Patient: sex F, age 68
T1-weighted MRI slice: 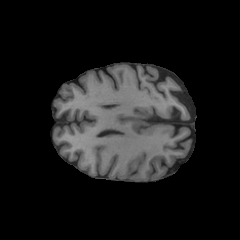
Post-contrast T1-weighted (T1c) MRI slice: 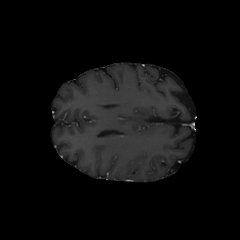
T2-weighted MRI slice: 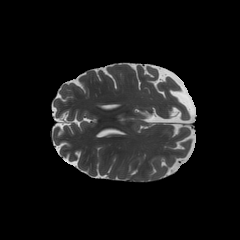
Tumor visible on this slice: no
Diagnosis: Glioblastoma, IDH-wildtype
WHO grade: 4